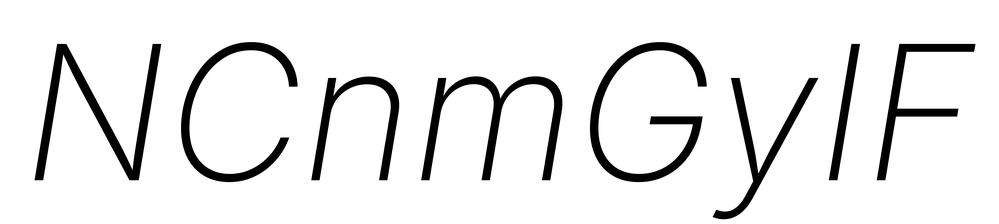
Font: Inter-Italic_ExtraLight_Italic